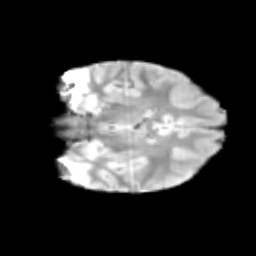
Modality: T2w
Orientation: coronal
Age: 11
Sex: male
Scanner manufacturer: siemens
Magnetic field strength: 3 T
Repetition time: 3.8 s
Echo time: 0.07 s